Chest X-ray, PA view. Patient: 70 years old, sex M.
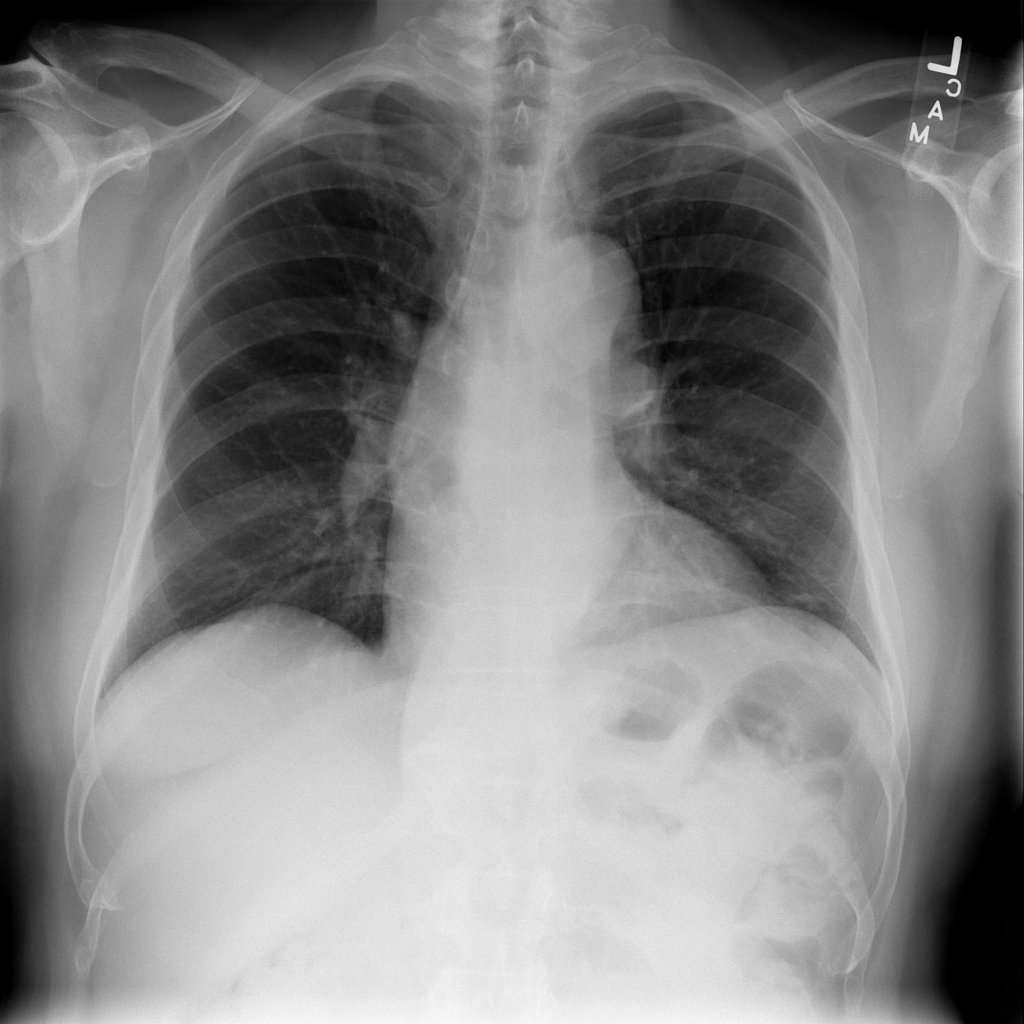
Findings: No Finding